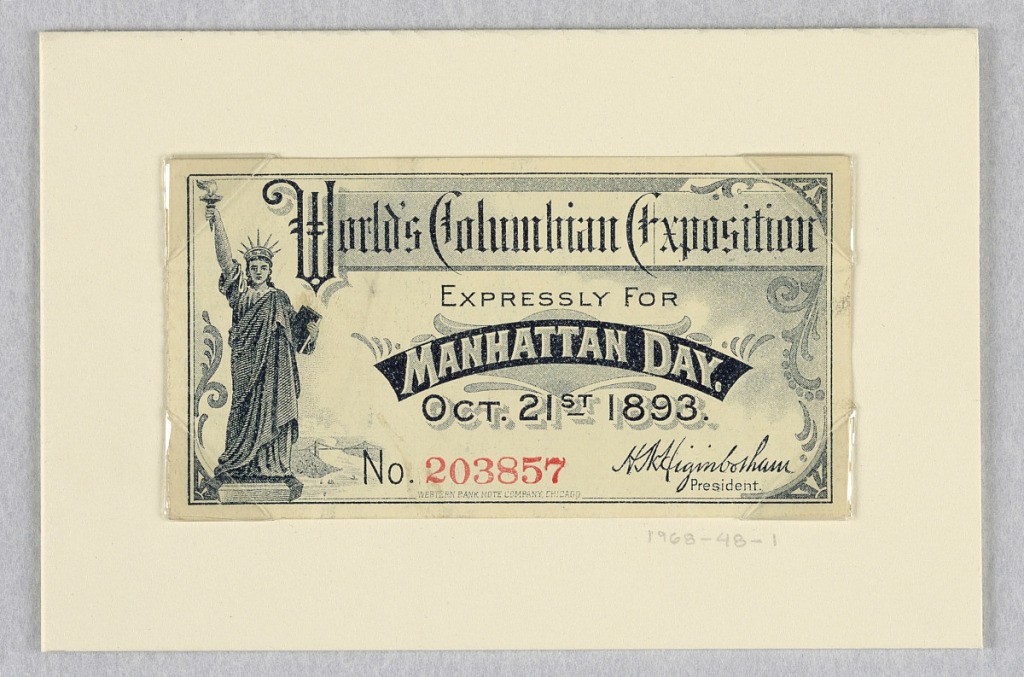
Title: Ticket to the World's Columbian Exposition, Expressly for Manhattan Day, Oct. 21st 1893
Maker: World's Columbian Exposition
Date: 1893
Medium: Offset lithograph on wove paper
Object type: Print
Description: Horizontal format; ticket expressly for Manhattan Day, Oct. 21, 1893, No. 203857. (XC '68)???